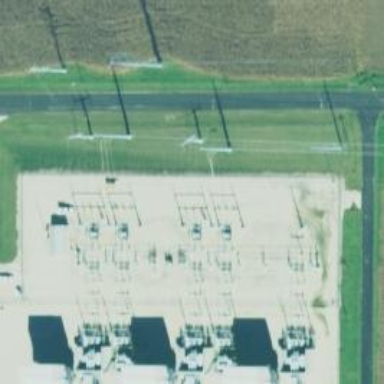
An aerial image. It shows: Switch for power supply.